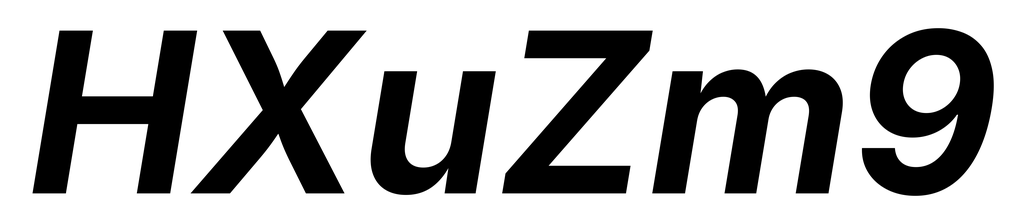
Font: Inter-Italic_Bold_Italic